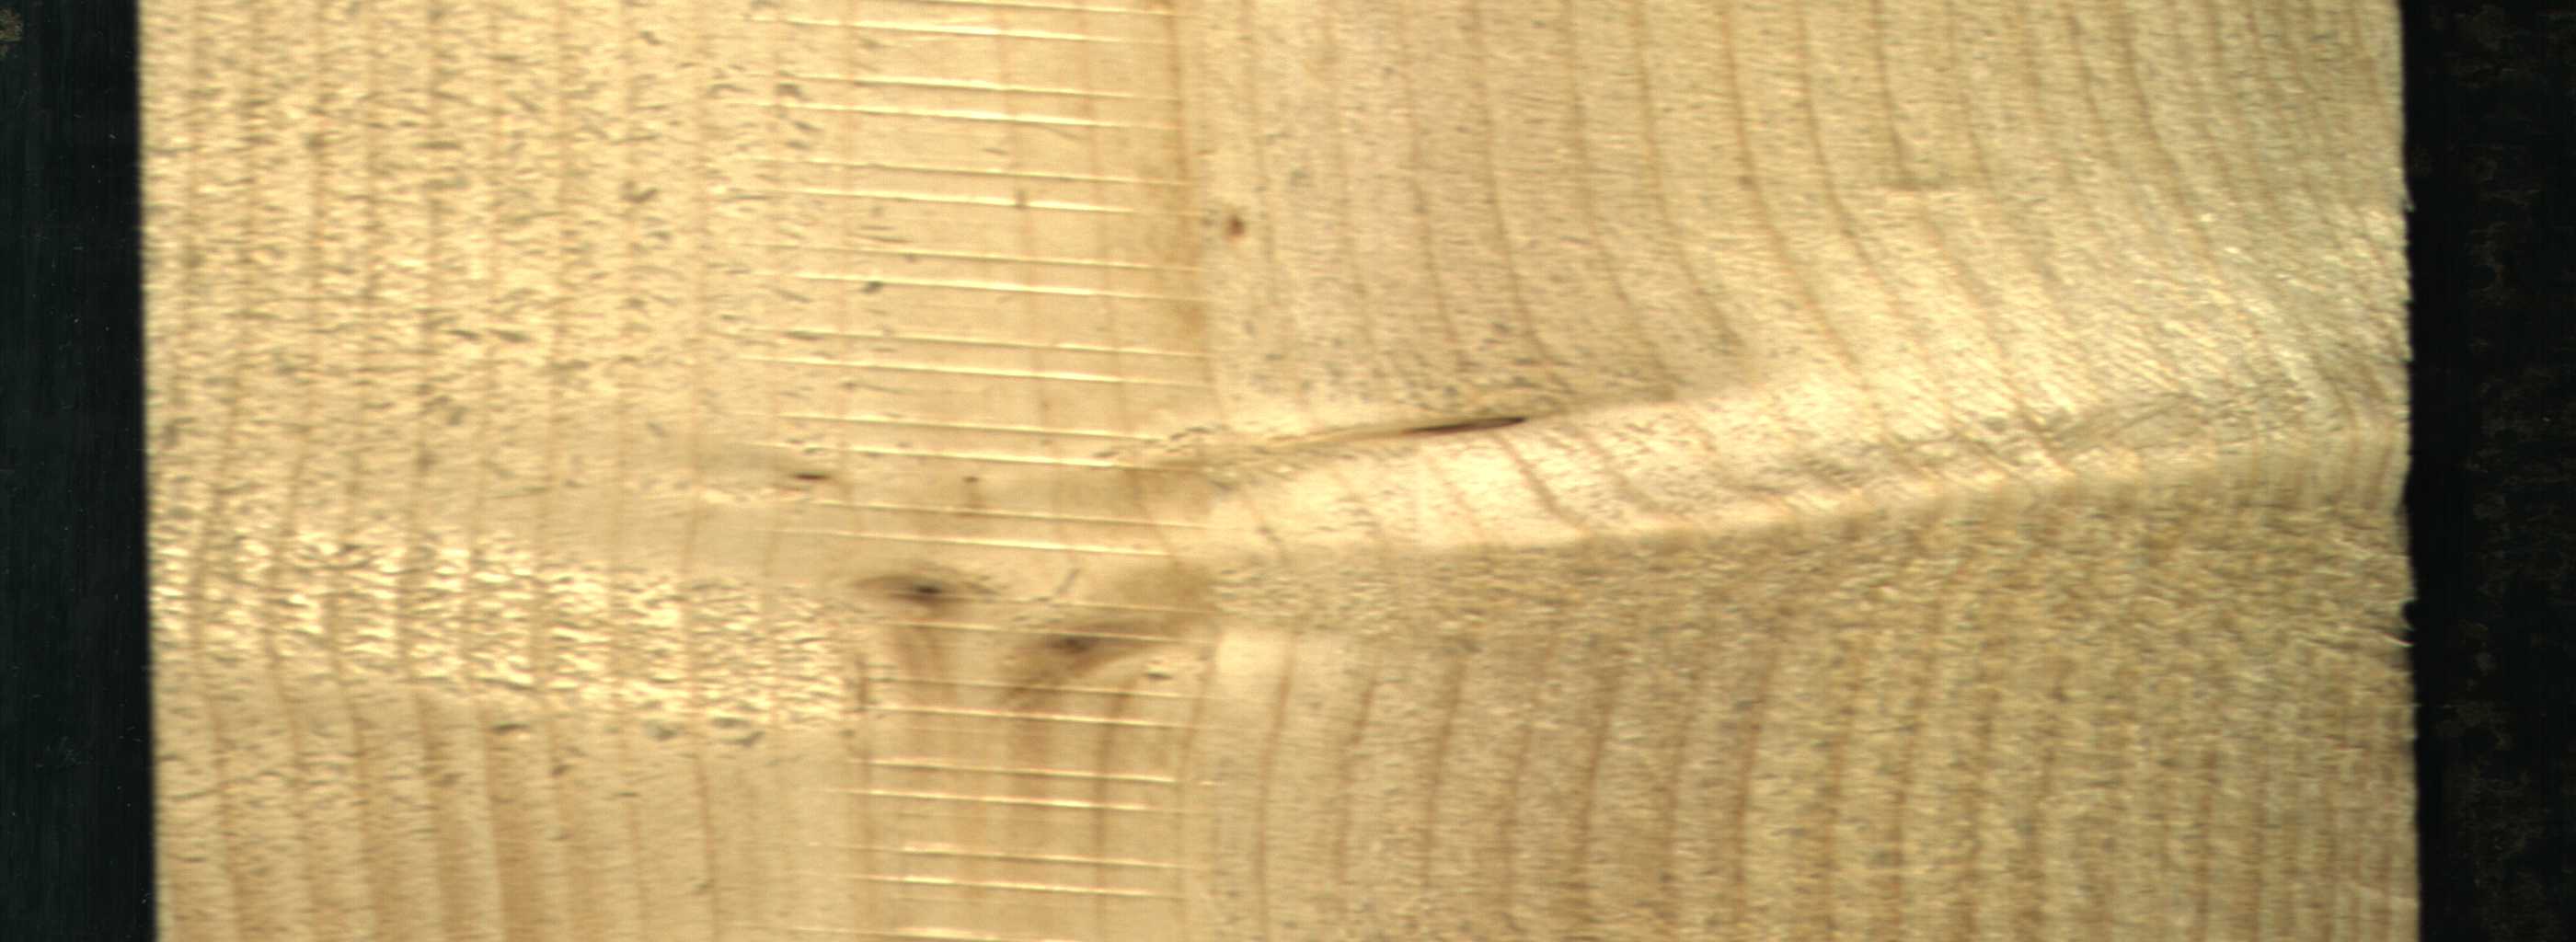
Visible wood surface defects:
Live_Knot
Live_Knot
Live_Knot